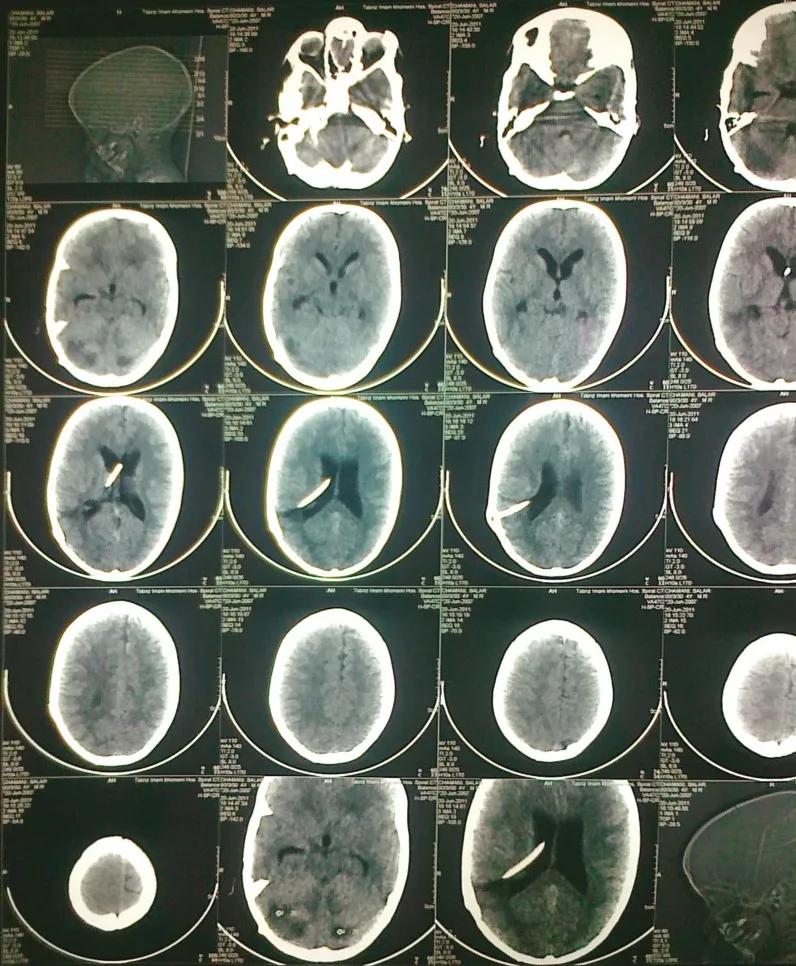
Brain CT scan before extraction of ventriculoperitoneal shunt.
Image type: radiology (ct)